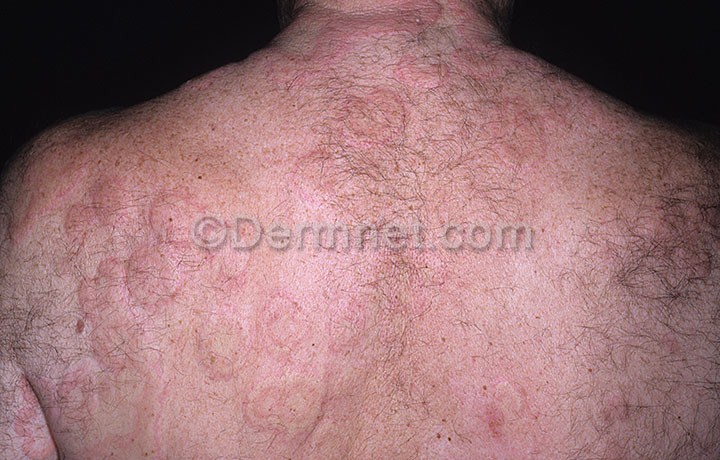
Disease: Urticaria Hives